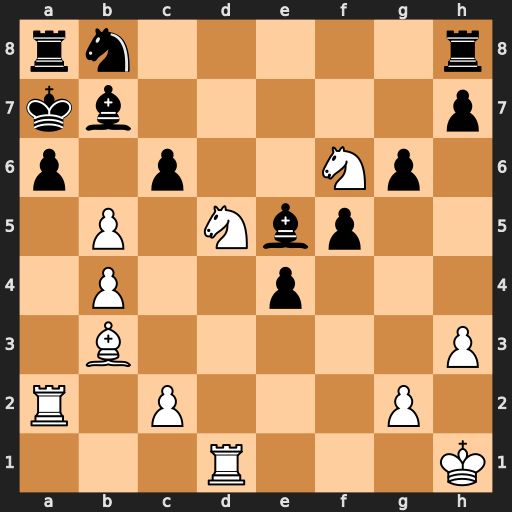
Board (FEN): rn5r/kb5p/p1p2Np1/1P1Nbp2/1P2p3/1B5P/R1P3P1/3R3K
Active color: w
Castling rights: -
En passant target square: -
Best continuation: b6#